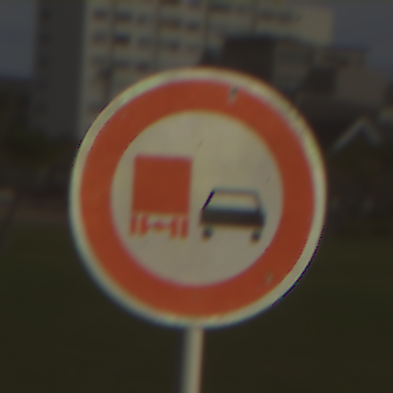
Verkehrszeichen: UeberholverbotKraftfahrzeuge
Umgebung: Outdoor, Suburban
Tageszeit: MorningAfternoon
Wetter: PartlyCloudy
Licht: Natural
Jahreszeit: NotSpecified
Kontrast: HighContrast